Field crop: maize
Growth stage: 2
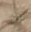
Species: salsola